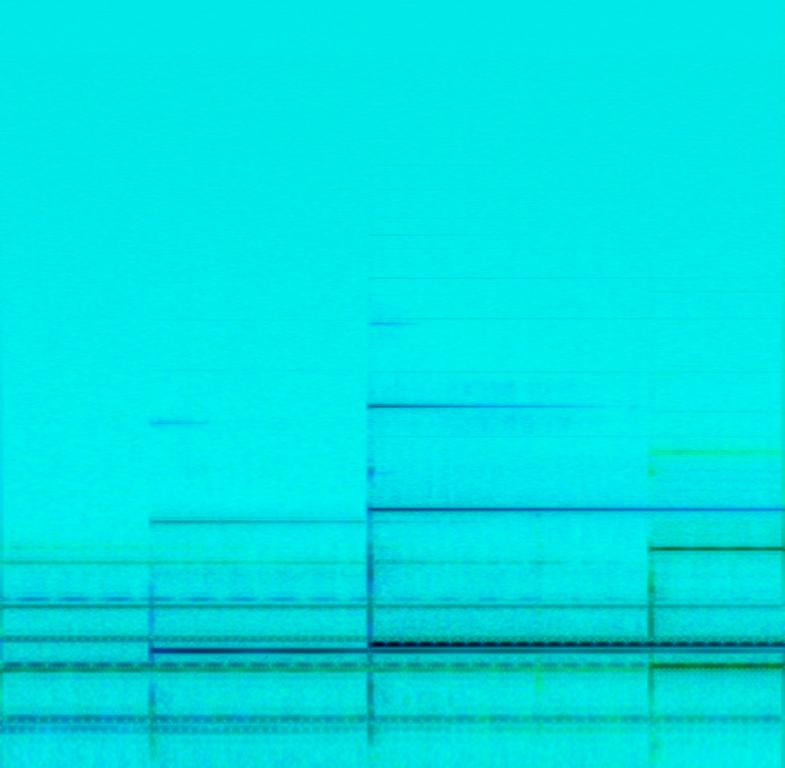
The low quality recording features a widely spread resonating bowl tones. It sounds calming and relaxing, like something you would hear in a yoga session.